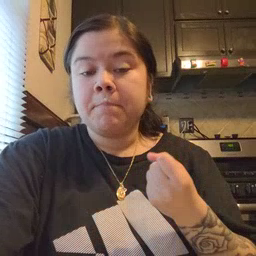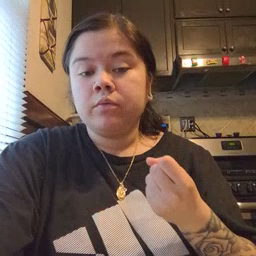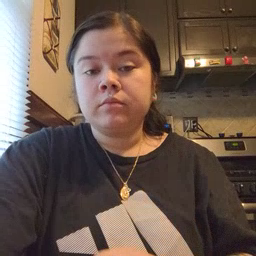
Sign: milk